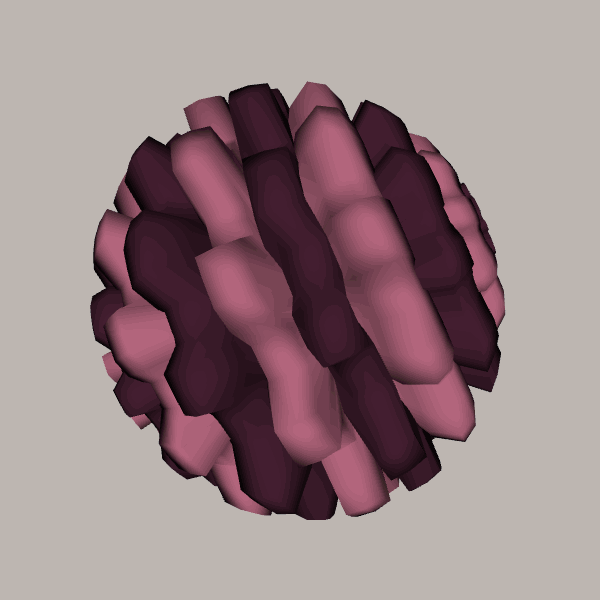
Background: light